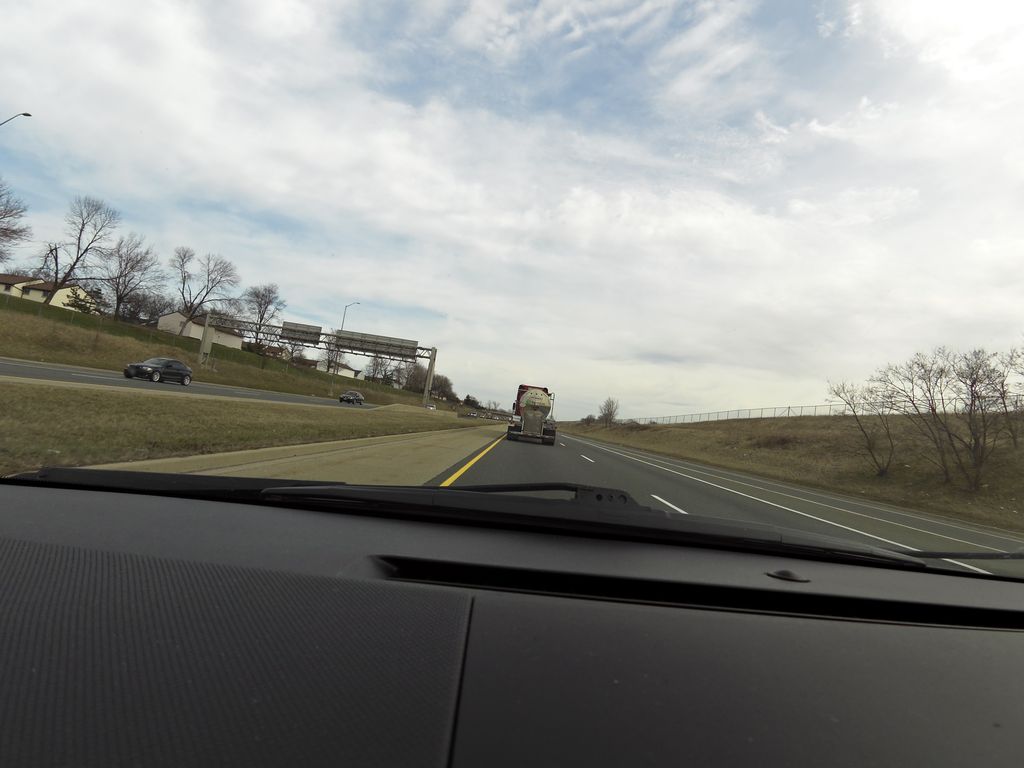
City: hamilton